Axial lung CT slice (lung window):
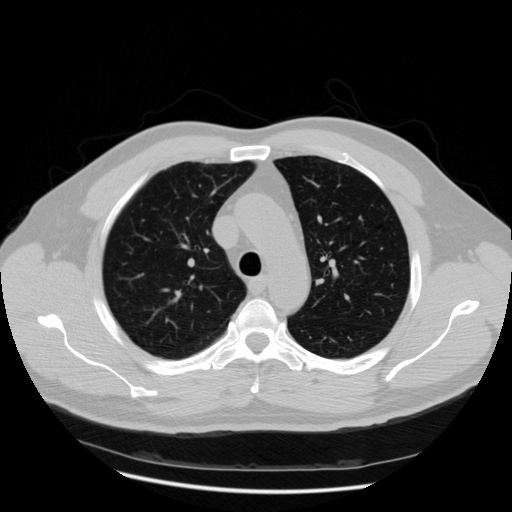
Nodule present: no